Field crop: maize
Growth stage: 2
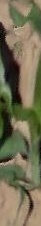
Species: maize